Question: I am trying to test a soap service using Jmeter. The service is giving proper results when SOAP/XML-RPC Request element is used. It gives proper response(Response code 200) when executed using Fiddler.
But when I run the same service on Jmeter using Http Request. It returns response code as 500 and gives
> "Request format is invalid: text/xml."
This in response data. I have tried changing it to many formats like "application/xml" etc but of no use.

[HTTP_Request][2][soap-rpc][3]
<URL>
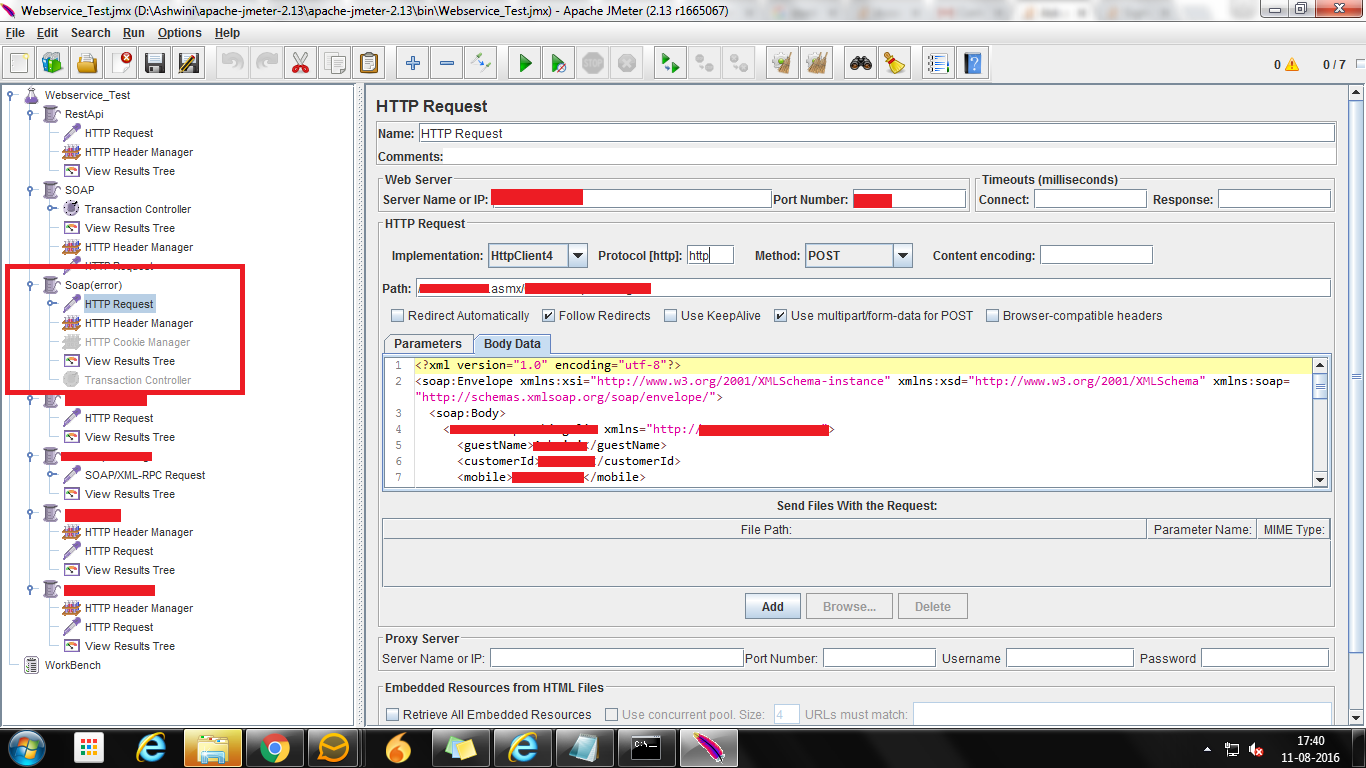
Answer: Well, I understood what was causing the problem and have rectified it. In the Path field of HTTP request, i had put the name of the web method(which was not needed so i removed it) i.e. suppose my url is so in the path , i mentioned only "/abc.asmx" and it worked.